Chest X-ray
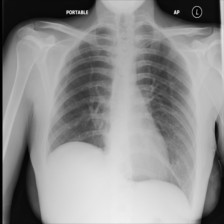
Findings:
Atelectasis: negative
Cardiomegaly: negative
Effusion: negative
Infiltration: negative
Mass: negative
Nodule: negative
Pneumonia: negative
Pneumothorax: negative
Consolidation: negative
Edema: negative
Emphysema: negative
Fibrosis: negative
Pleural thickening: negative
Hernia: negative